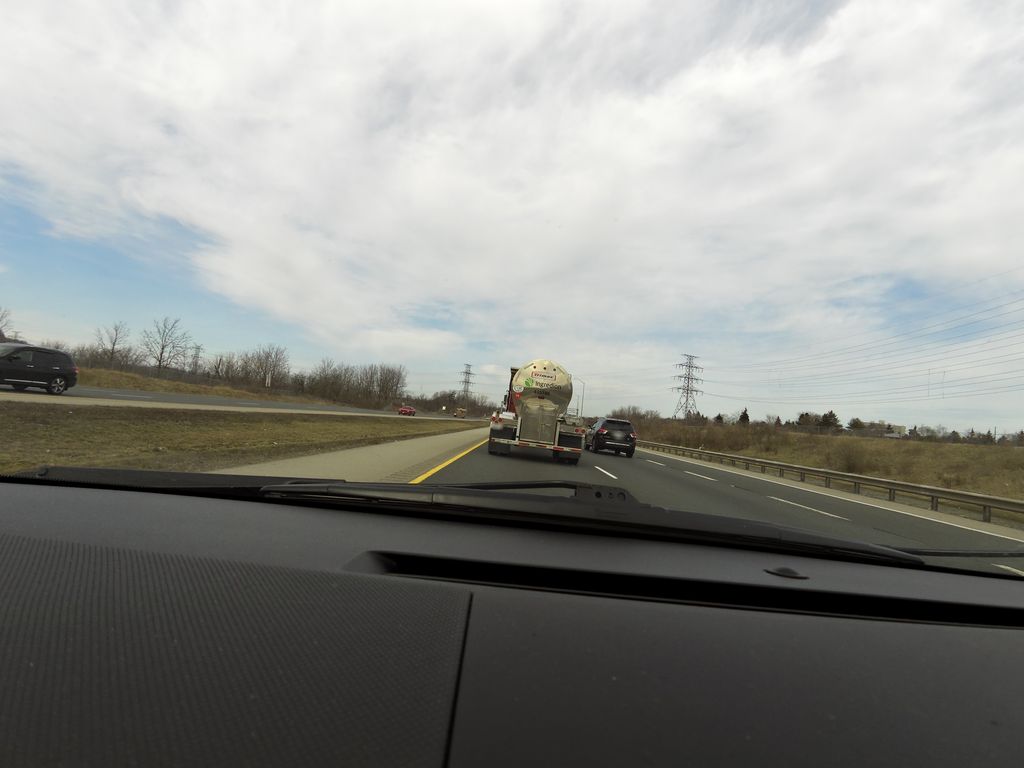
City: hamilton